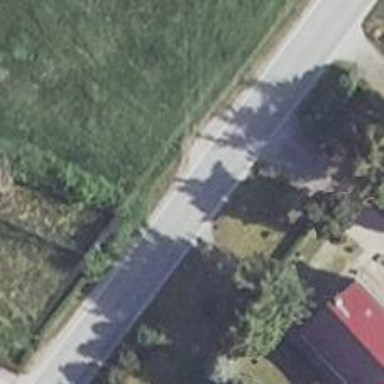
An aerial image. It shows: Tertiary road with asphalt surface.